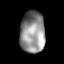
Tissue: lung
Cell type: Epithelial cells
Senescence score: 0.2139
Nuclear area (px): 1028
Mean DAPI intensity: 140.639